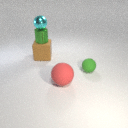
large brown rubber cube below small green metal cylinder